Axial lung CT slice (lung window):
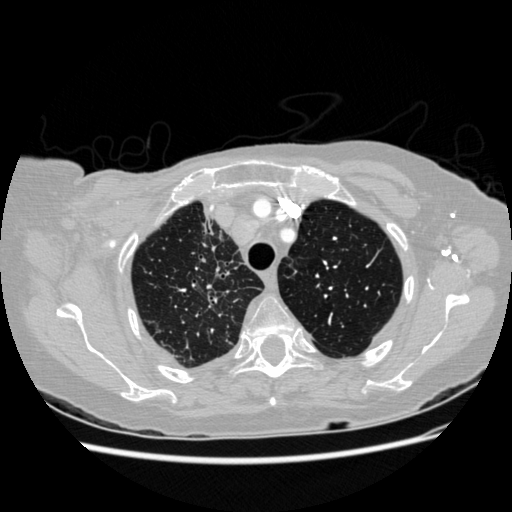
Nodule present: no